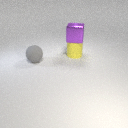
large purple metal cube above large yellow rubber cylinder